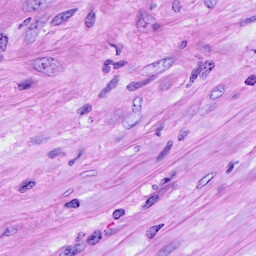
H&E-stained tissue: Ovarian